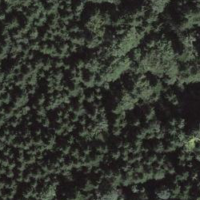
EUNIS habitat code: 44
Species observed at this site:
Lamium galeobdolon